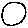
Label: circle